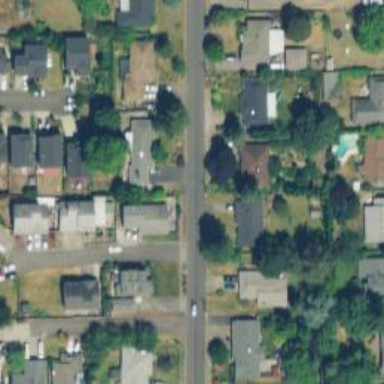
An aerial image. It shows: Residential road with asphalt surface. Sidewalk is present on the left side.